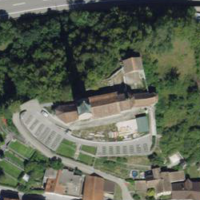
EUNIS habitat code: 57
Species observed at this site:
Passer domesticus